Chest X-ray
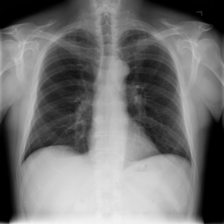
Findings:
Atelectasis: negative
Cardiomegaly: negative
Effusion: negative
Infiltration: positive
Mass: negative
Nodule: negative
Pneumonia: negative
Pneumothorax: negative
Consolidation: negative
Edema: negative
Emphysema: negative
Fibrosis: negative
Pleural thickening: negative
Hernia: negative